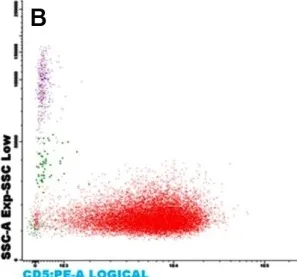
Blood lymphocyte immunophenotyping by flow cytometry. , CD5.
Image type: pathology (immunostaining)